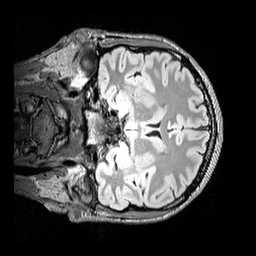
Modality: FLAIR
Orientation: coronal
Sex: male
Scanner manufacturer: siemens
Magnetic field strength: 3 T
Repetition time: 5 s
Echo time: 0.395 s